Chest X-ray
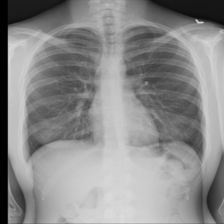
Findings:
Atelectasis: negative
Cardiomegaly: negative
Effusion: negative
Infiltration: positive
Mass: negative
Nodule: negative
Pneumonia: negative
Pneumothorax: negative
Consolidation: negative
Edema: negative
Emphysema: negative
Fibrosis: negative
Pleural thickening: negative
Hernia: negative